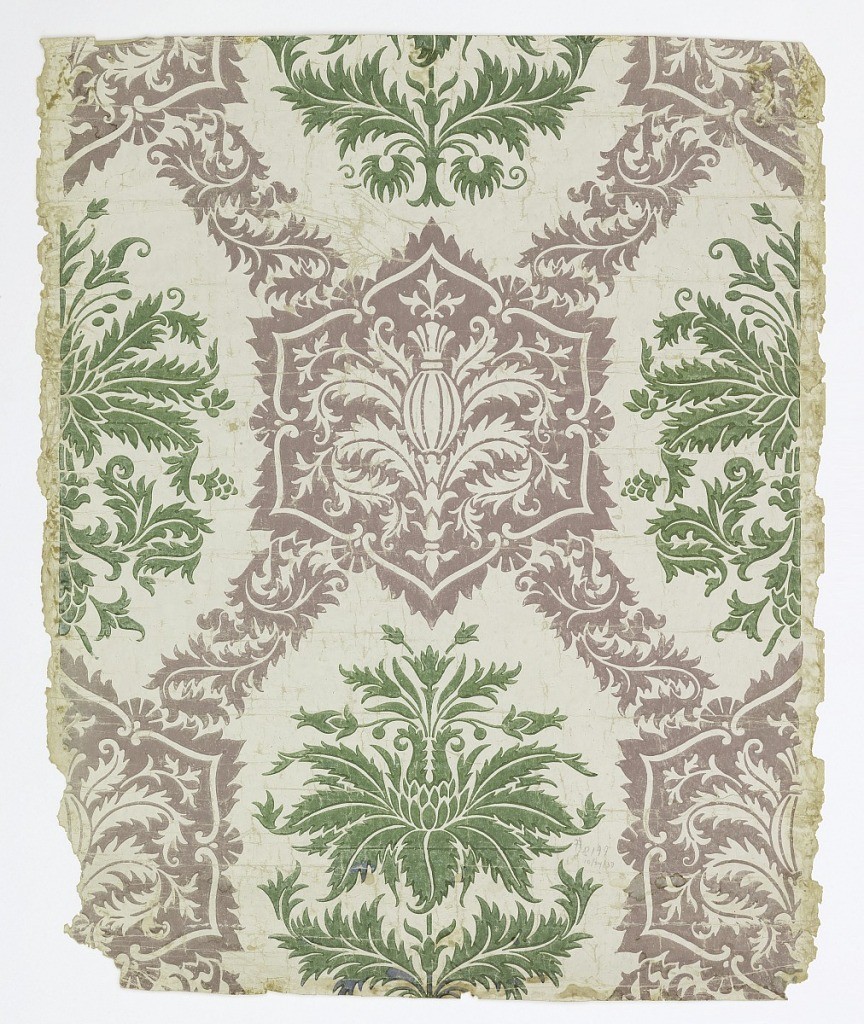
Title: Sidewall
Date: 1835–1845
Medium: Machine-printed paper
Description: Stylized large damask pattern of green floral motifs alternating with hexagonal medallions of pineapples and foliage in lavender, linked by lavender foliage, against white background.